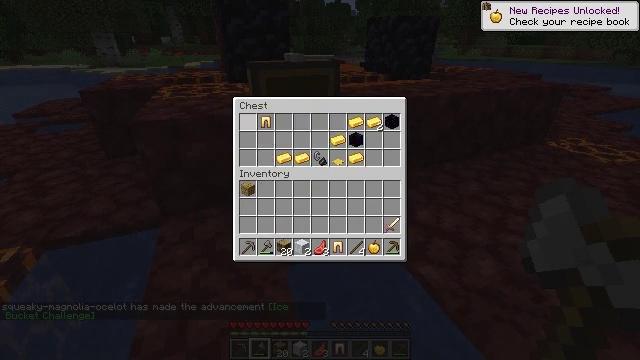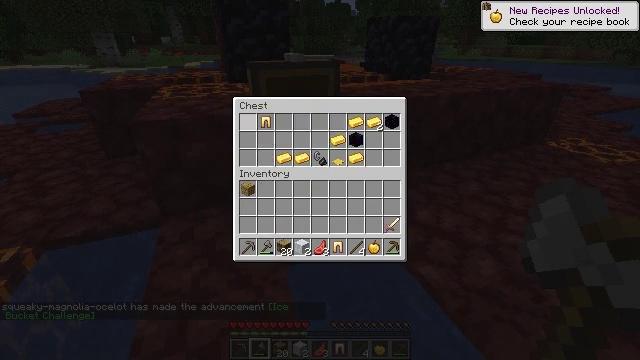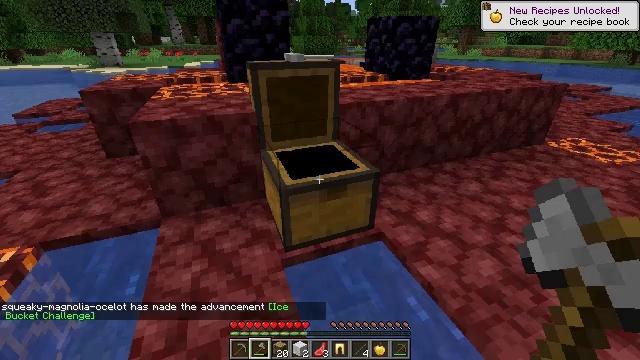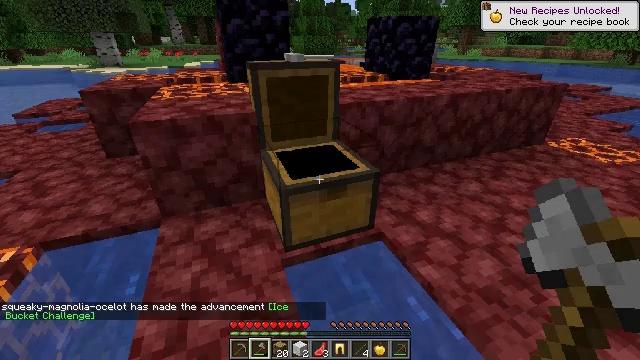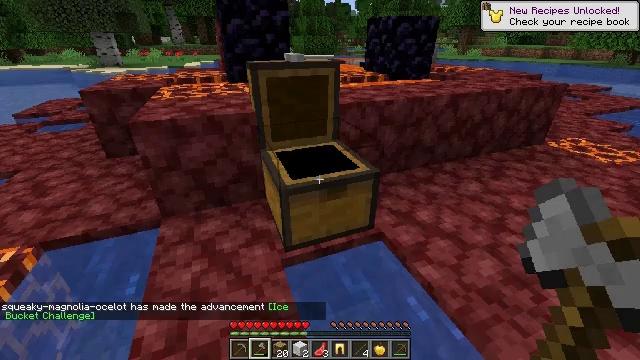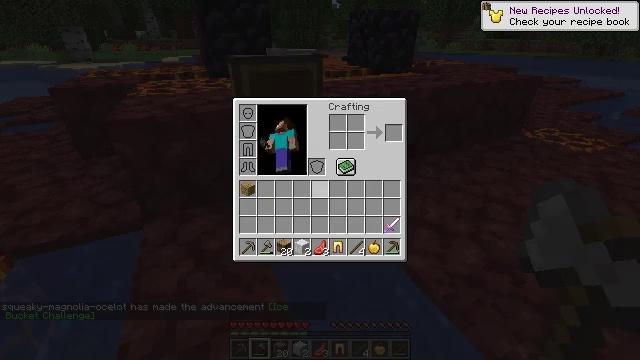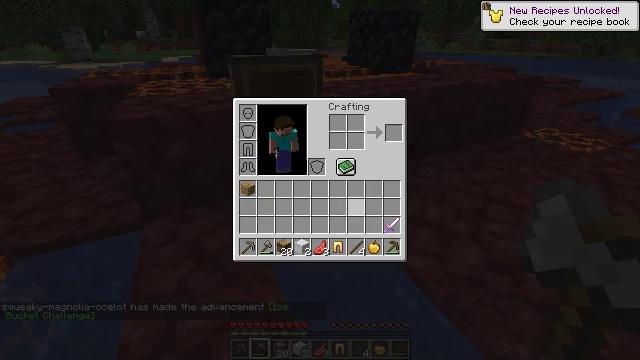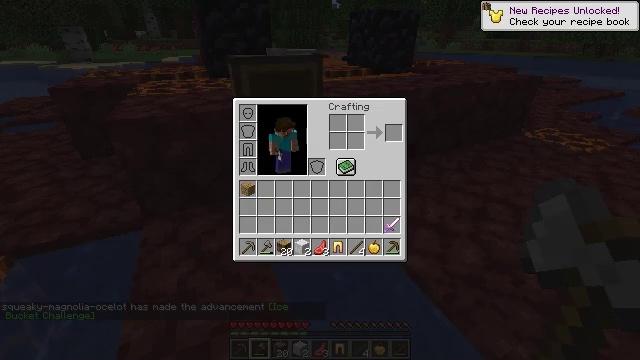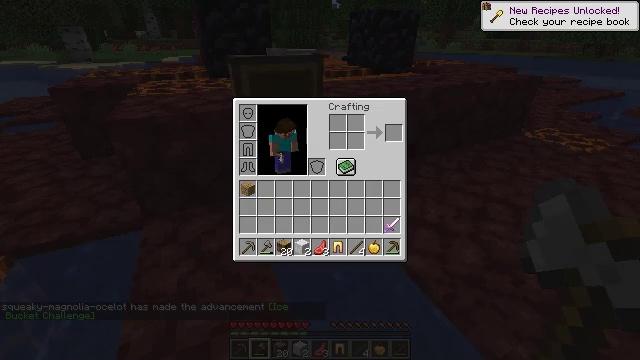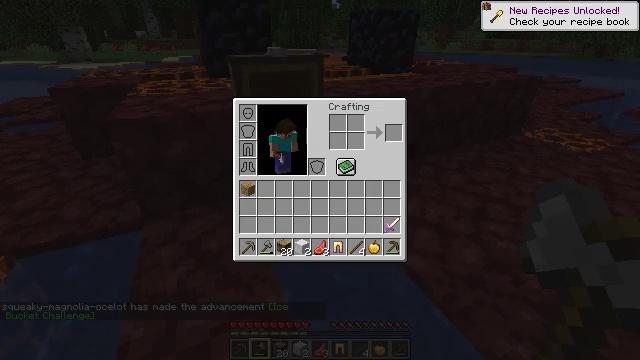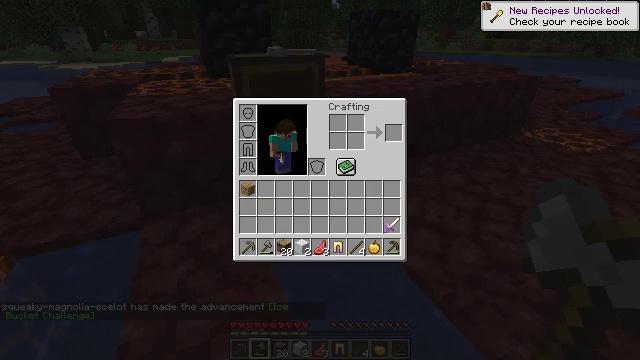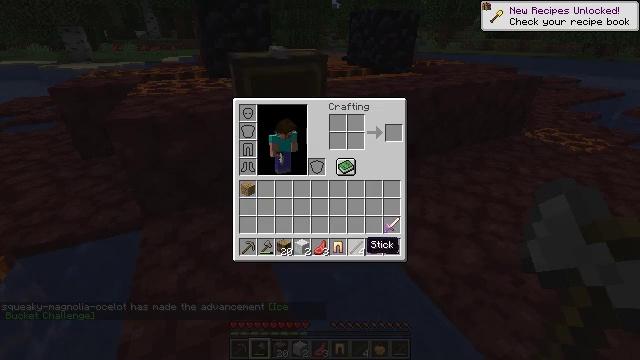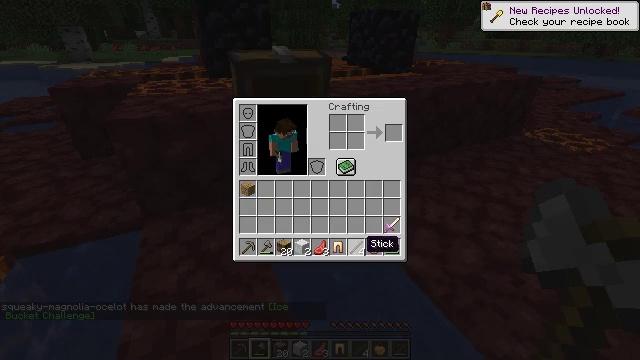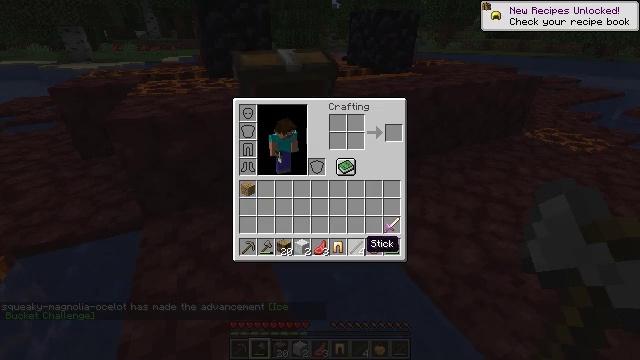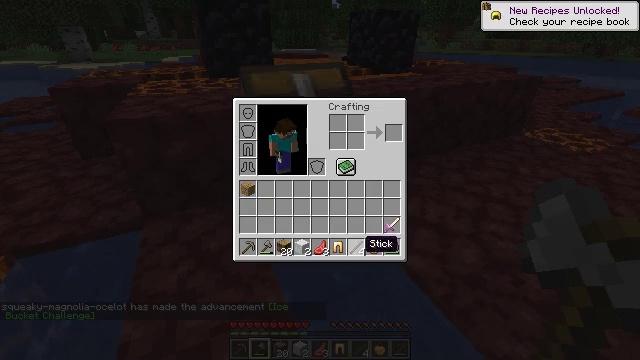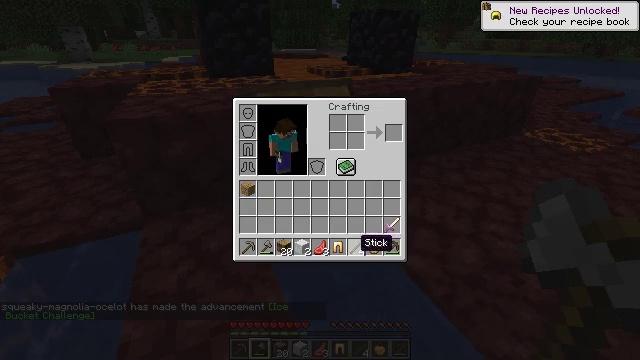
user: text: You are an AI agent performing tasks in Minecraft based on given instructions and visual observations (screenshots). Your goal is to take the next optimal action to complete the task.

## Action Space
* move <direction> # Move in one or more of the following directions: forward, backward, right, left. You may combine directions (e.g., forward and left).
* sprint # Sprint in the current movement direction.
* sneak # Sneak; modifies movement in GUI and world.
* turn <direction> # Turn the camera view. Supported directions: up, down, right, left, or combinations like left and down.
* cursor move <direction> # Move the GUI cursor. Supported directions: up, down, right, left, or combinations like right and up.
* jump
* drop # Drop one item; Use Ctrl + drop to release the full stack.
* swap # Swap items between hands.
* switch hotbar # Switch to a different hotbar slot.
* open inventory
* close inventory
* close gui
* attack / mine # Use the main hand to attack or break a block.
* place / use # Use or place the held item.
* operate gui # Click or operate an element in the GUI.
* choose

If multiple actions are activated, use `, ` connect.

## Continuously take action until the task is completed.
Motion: motion action
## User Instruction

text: Trim the tree by mining oak leaves.
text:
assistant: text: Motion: no_op
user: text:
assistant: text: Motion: no_op
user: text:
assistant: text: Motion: close gui
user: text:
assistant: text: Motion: no_op
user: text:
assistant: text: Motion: turn right and down, open inventory
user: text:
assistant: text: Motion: cursor move right and down, open inventory
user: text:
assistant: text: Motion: sneak, cursor move right and down, open inventory
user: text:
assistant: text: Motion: sneak, cursor move right and down
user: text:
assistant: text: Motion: sneak
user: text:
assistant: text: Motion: sneak, cursor move left
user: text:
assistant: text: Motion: sneak, cursor move left and up
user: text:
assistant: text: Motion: sneak
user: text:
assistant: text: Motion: sneak
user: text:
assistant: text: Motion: sneak
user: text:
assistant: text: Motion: sneak
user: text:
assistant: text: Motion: sneak
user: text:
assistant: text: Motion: sneak
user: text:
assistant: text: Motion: sneak
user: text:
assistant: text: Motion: sneak
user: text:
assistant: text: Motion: sneak
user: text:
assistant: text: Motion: sneak, operate gui
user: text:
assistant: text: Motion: sneak
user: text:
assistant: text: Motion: sneak, cursor move right and up
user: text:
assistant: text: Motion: sneak, cursor move right
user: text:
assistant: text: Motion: sneak
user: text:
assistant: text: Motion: sneak
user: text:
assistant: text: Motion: sneak
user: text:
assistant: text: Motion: sneak
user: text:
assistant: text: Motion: sneak
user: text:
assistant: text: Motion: sneak